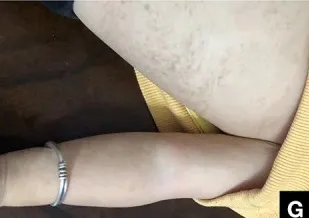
(G, H) Skin symptoms largely resolved by the time the patient was 2 years old.
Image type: medical_photograph (skin_photograph)